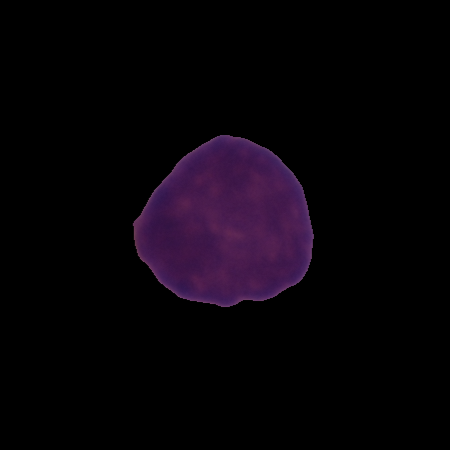
Label: healthy